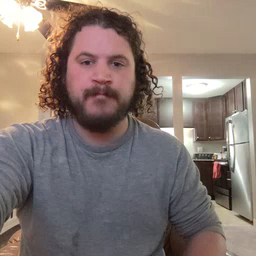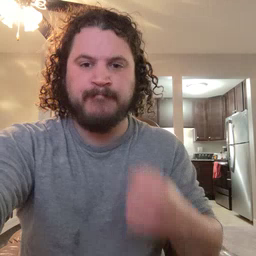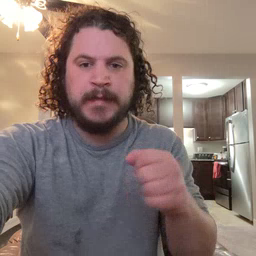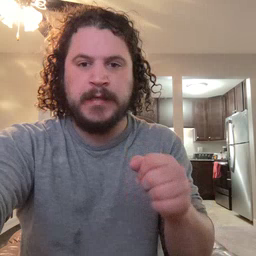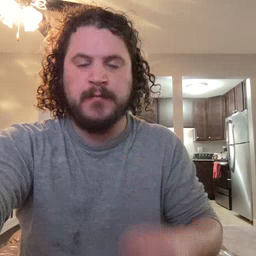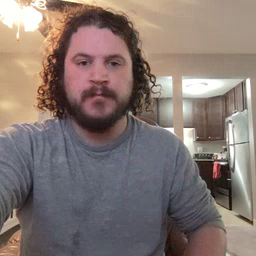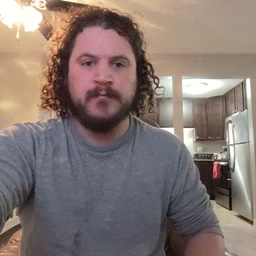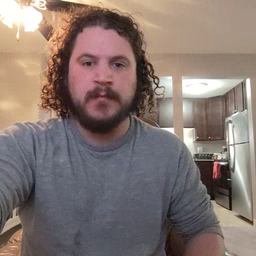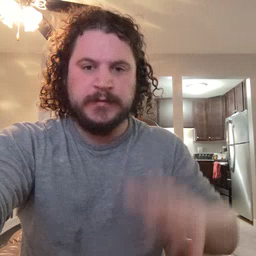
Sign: make